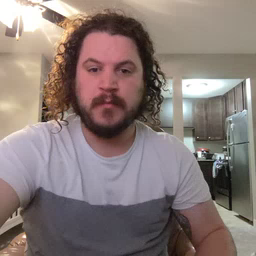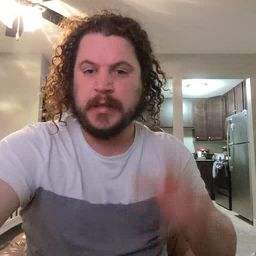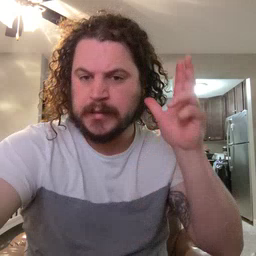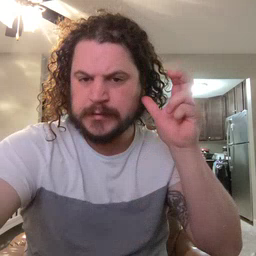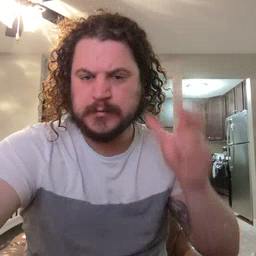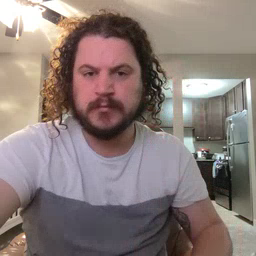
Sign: listen